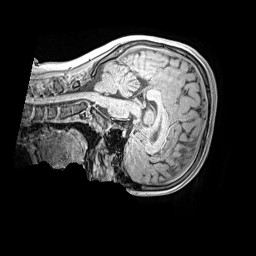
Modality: MP2RAGE
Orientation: sagittal
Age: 11
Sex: male
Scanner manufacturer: siemens
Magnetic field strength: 3 T
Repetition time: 4 s
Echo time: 0.00299 s